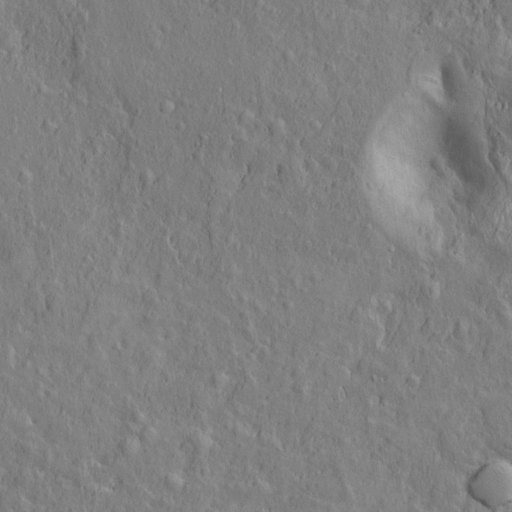
Objects detected: cone